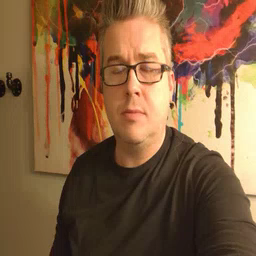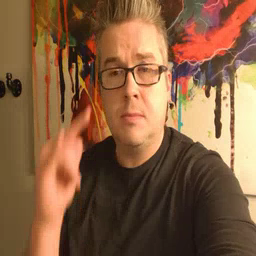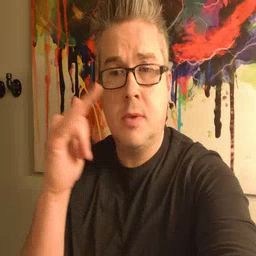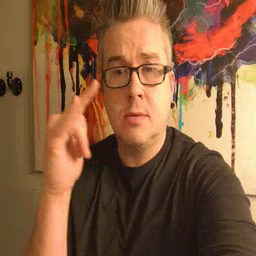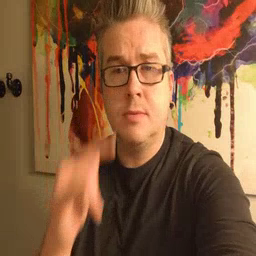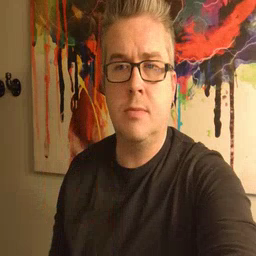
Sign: airplane